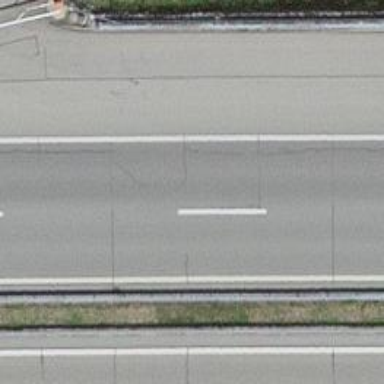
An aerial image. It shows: Asphalt motorway.